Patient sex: F
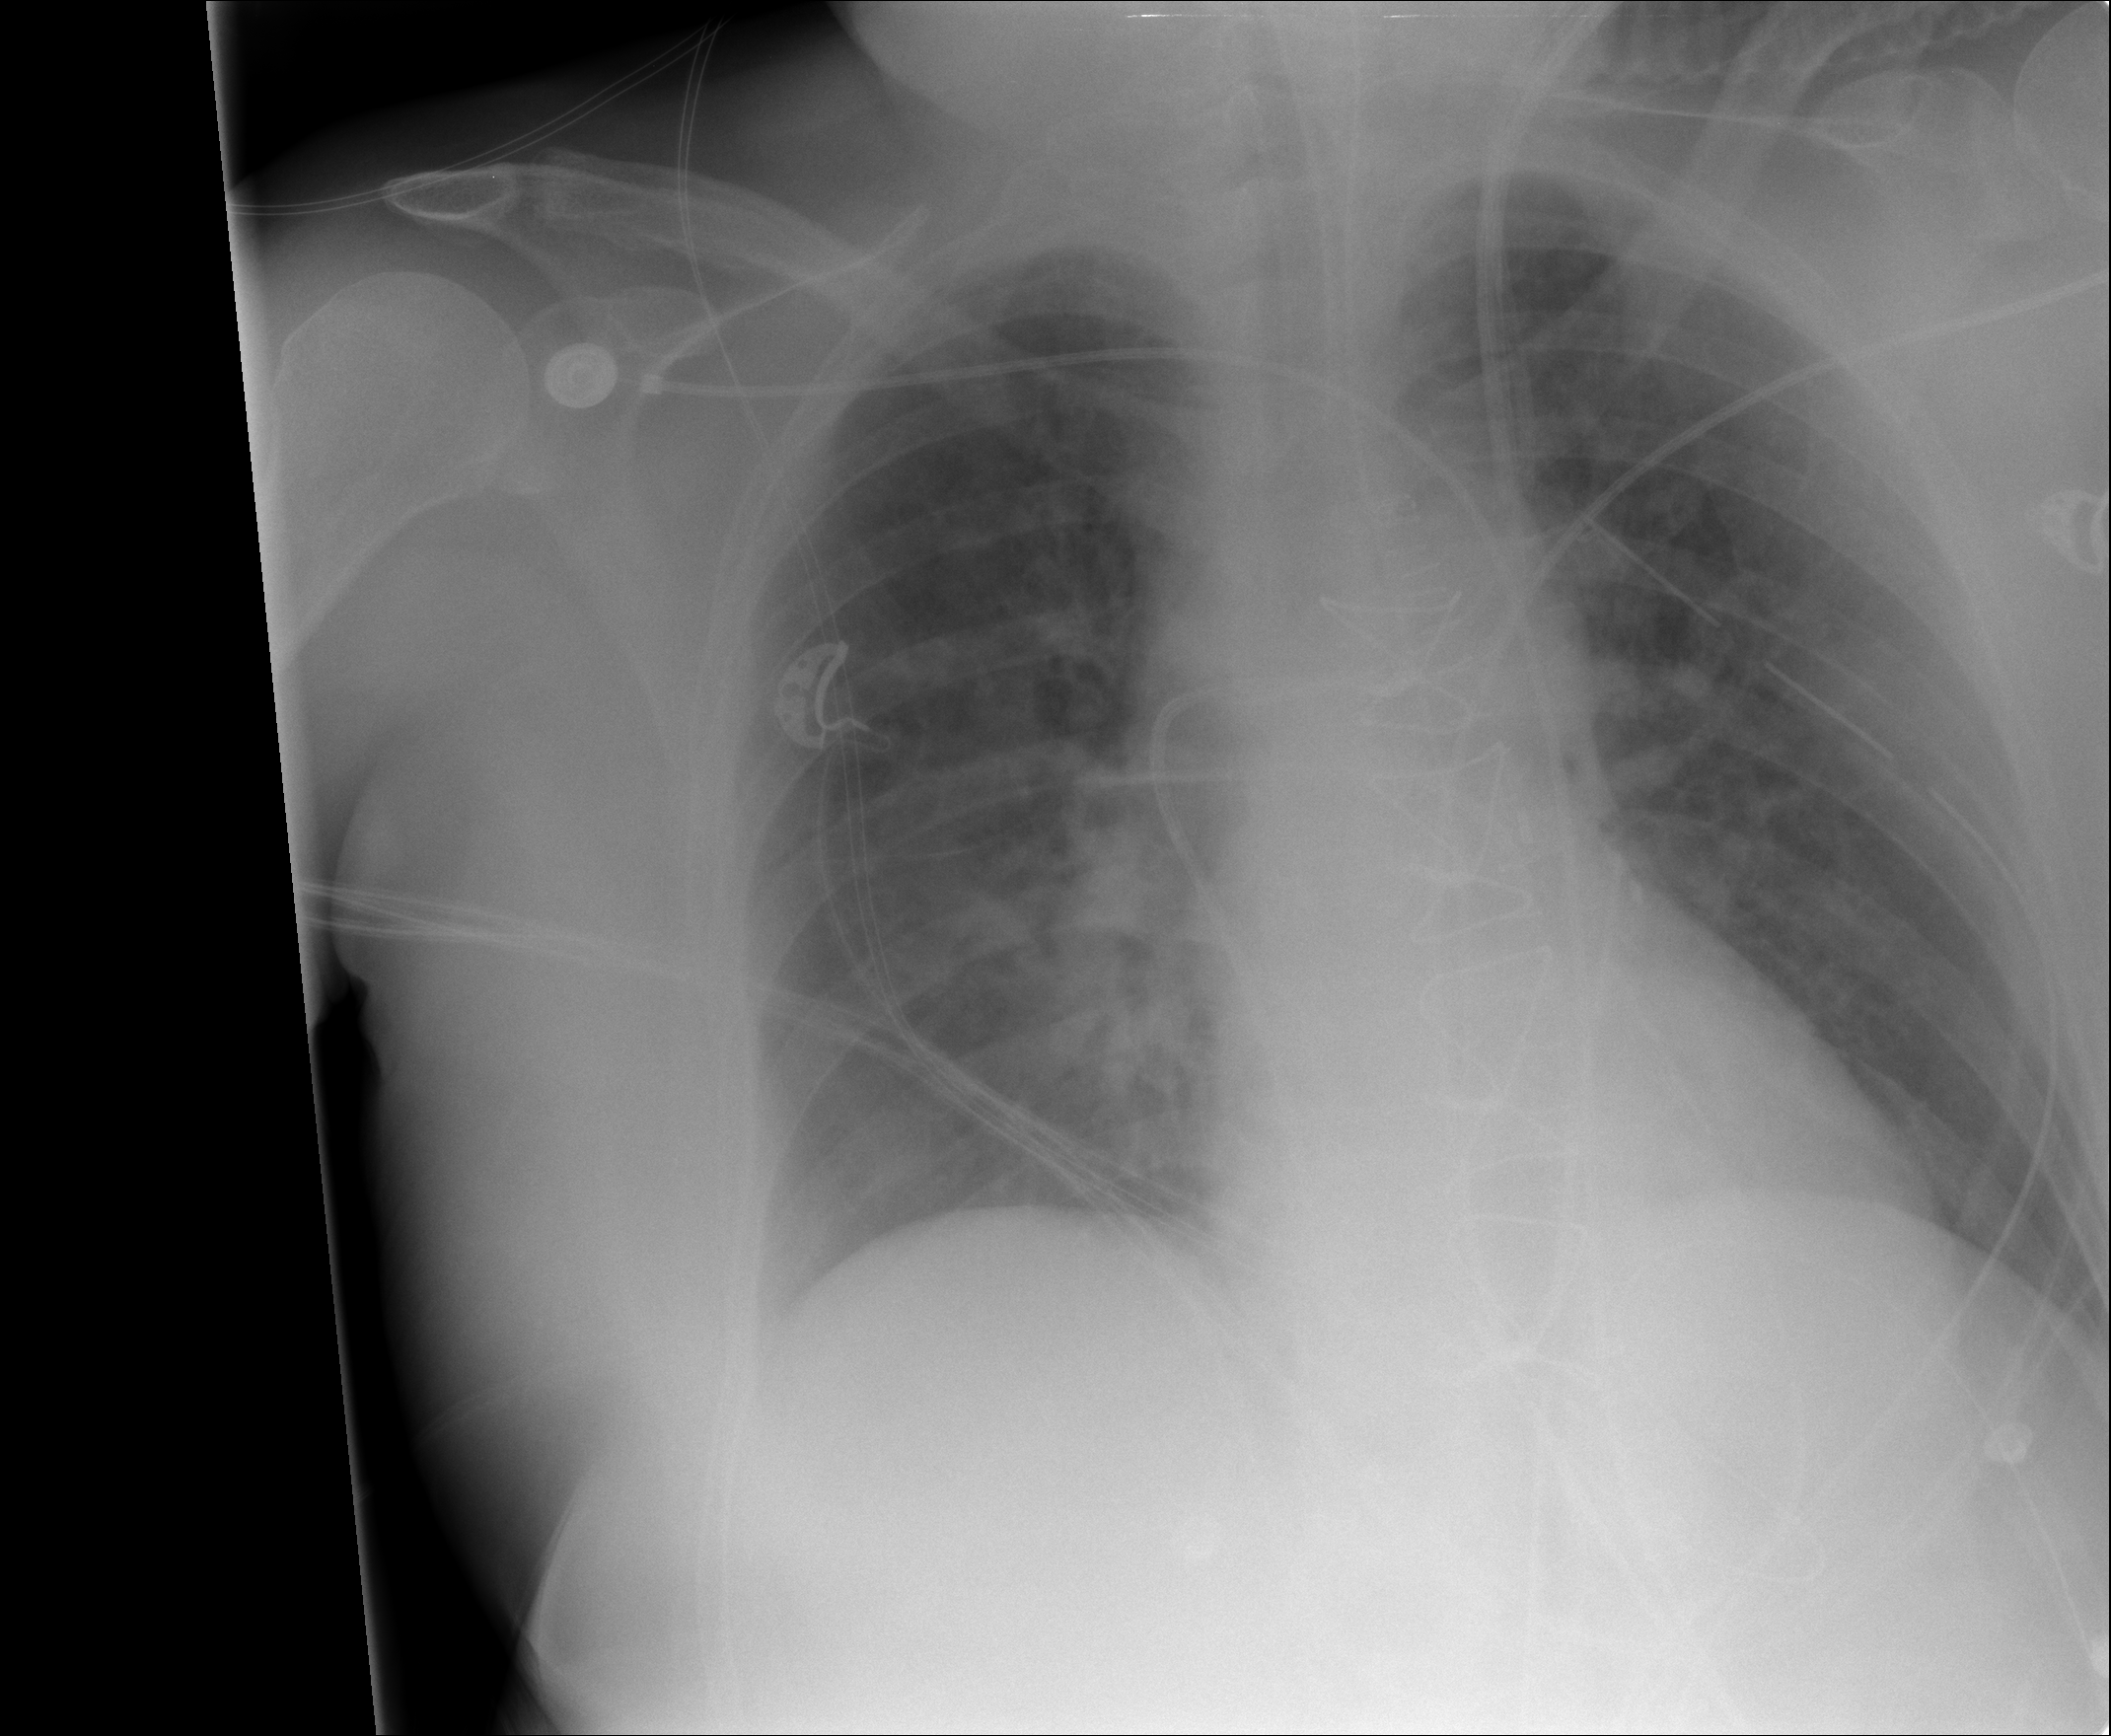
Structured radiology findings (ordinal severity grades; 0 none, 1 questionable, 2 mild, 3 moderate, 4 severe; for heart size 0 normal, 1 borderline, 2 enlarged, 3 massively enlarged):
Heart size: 0
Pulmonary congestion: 2
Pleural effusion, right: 0
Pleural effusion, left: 0
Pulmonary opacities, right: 1
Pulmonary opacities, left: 0
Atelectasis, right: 1
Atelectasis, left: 0